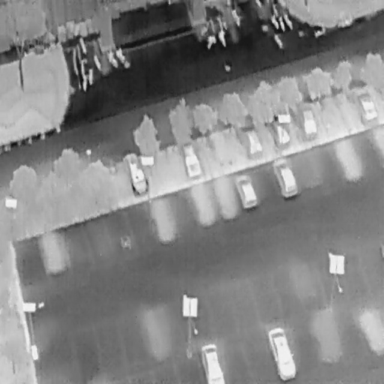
There are ten Cars in the infrared image.